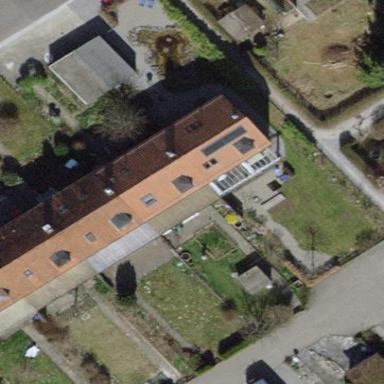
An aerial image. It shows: Semidetached house with tiled roof.